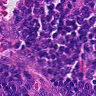
Metastatic tissue present: no